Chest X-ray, AP view. Patient: 61 years old, sex F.
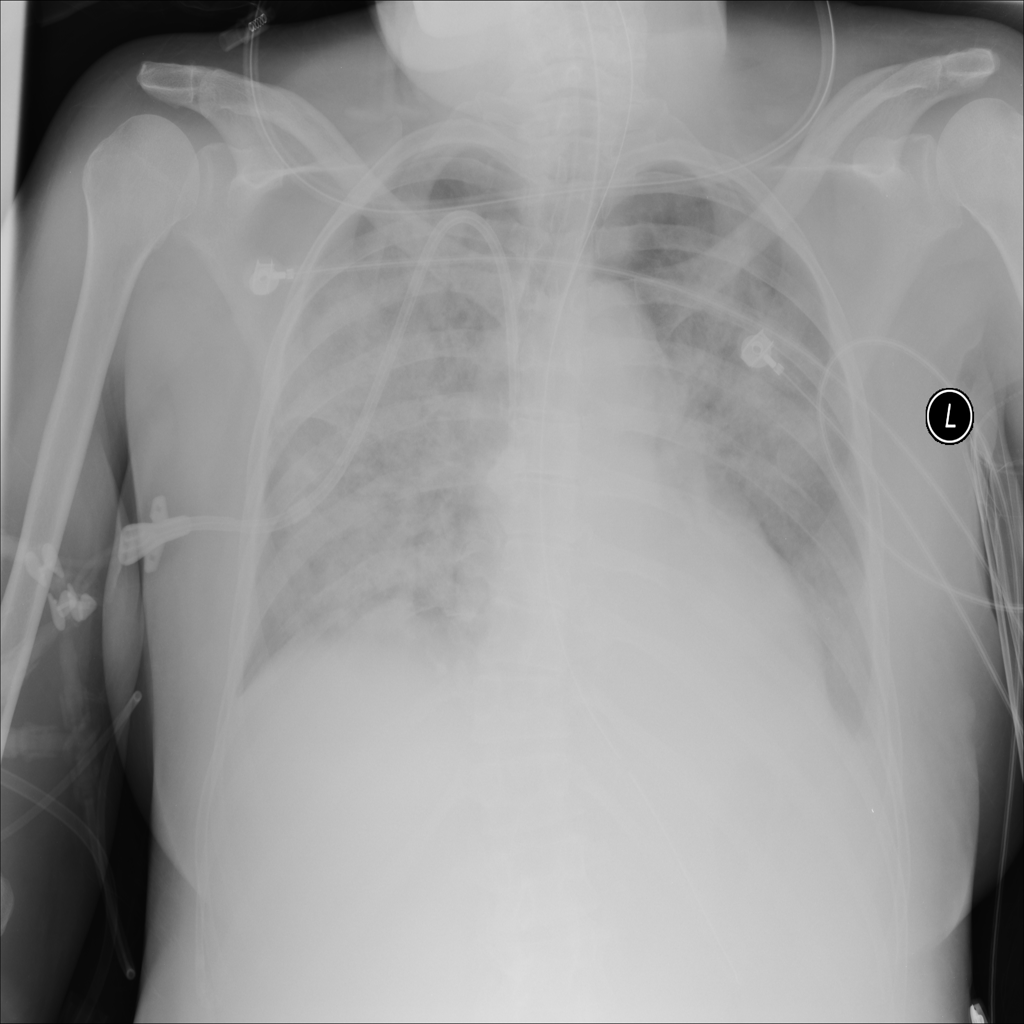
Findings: Effusion, Infiltration